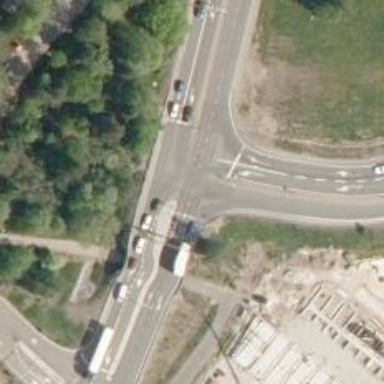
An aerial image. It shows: Asphalt trunk link road.